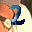
Label: 2